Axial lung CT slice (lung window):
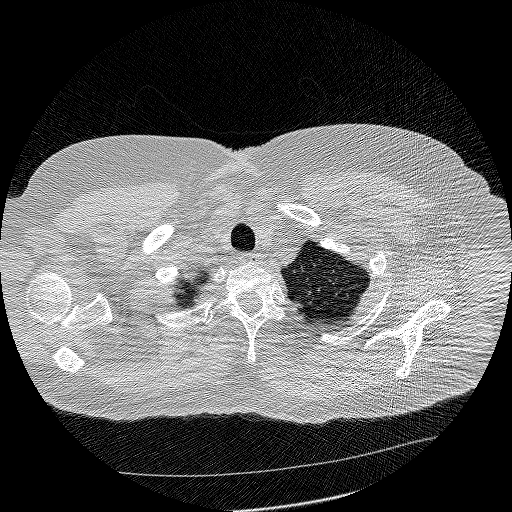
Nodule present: no